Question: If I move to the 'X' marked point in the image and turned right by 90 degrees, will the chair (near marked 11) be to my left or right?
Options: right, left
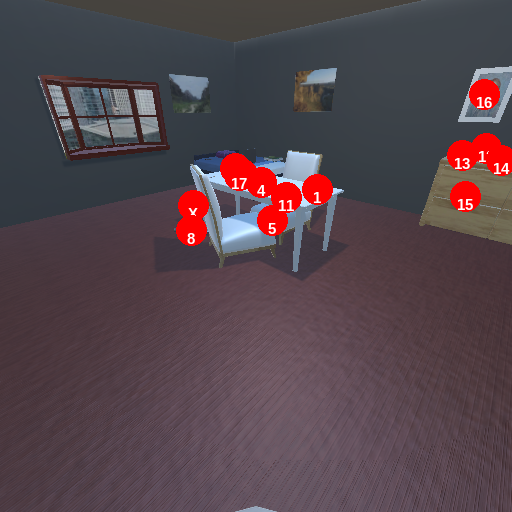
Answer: right